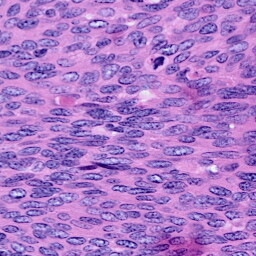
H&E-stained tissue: Cervix